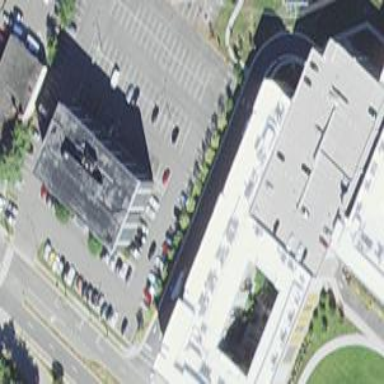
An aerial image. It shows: Commercial area.